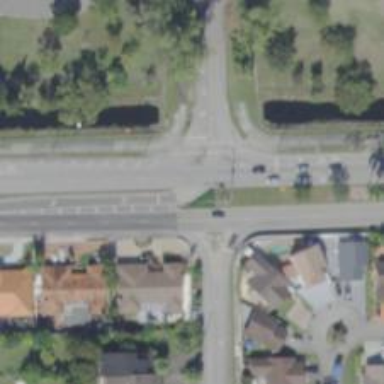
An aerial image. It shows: Asphalt road with secondary link designation.